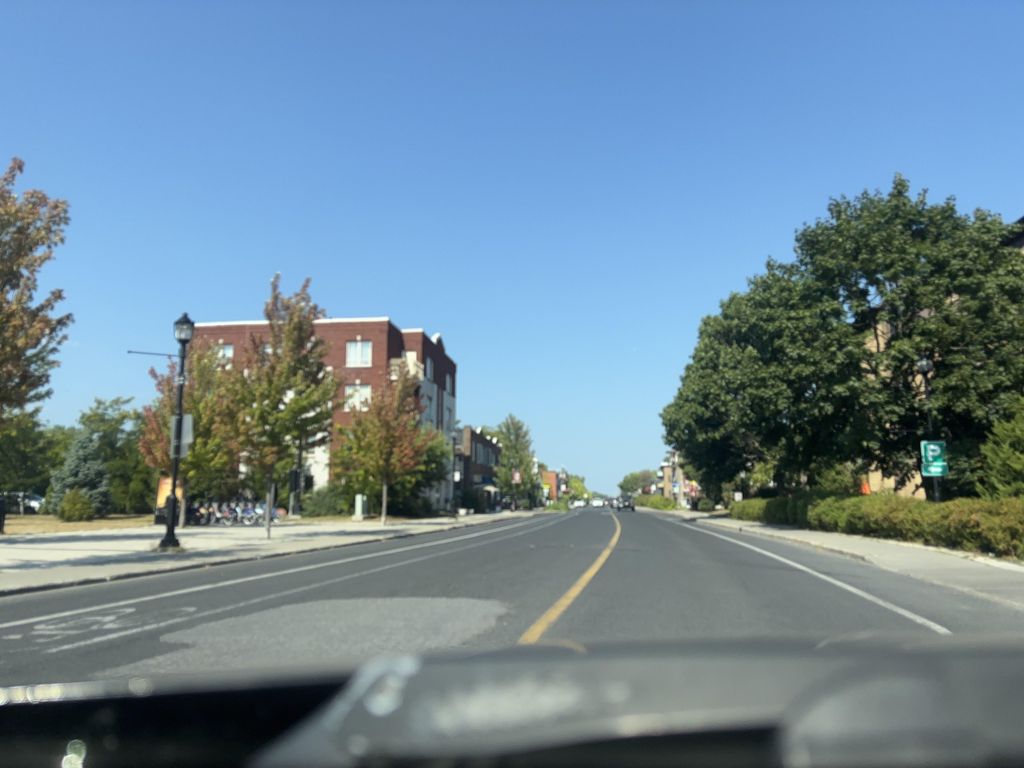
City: montreal